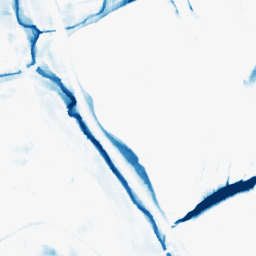
Category: morphological
Decomposition family: morphological_rect
Decomposition parameters: operation: closing
width: 20
height: 20
Upsampling method: bspline
Upsampling parameters: scale: 8
Upsampling scale: 8